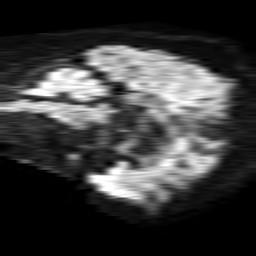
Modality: TRACE
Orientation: sagittal
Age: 69
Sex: male
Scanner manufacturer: philips
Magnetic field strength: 1.5 T
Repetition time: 4.6 s
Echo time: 0.08941 s